Question: I have two tables that share a one to one relationship (in truth its one to many but I use it as one to one). The table with the foreign key has existing records with the foreign key set to NULL. I want to write a TSQL script that will add one default record into the second table for each of the records in the first and update the foreign key of the first to relate to the new records? Any idea how I might do this?
I want to create a script so I can update not only my development database but the live as well, when the time comes to publish my new version.
Thanks.

I'm going to insert default values using literals. I can't be more specific. It is a really simple scenario involving a one-to-many relationship between two tables.
I'm under NDA of sorts. I could spend the time to mock up an example situation. I need to crate records in Table1 above, one for each record in Table2 and then set the Key from table 1 to the Foreign Key in the associated record in table two. This seems like its a common thing to do.
I think the solution is to create a temporary table, but I'm not sure of how to do the details. Is there a way to insert a temporary table and save off the identity of the inserted table into the temp table?
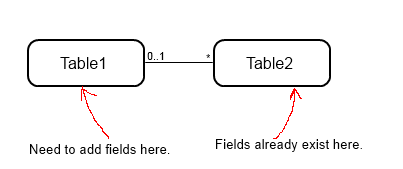
Answer: Making some assumptions, the following code can do this:
'''
insert into t2(keyval)
select keyval
from t1
where t1.t2id is null and
t1.keyval not in (select keyval from t2)
update t1
set t2id = t2.t2id
from t2
where t1.keyval = t2.keyval
'''
The assumptions are:
1. Neither table is being modified while this is going on.
2. t2.t2id is an identity column, so the id is automatically assigned on insert
3. The first table contains both the id and the value for matching